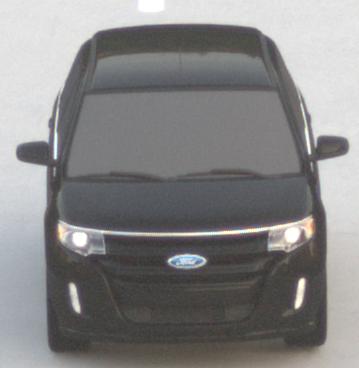
Make: Ford
Model: Edge
Detailed model: Gen. 1 Facelift
Model produced from: 2010
Model produced until: 2015
Doors: 5
Color: black
Road condition: dry road
Daytime: sunrise or sunset
Contrast: low contrast